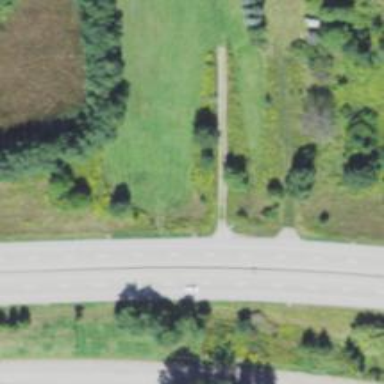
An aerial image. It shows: Asphalt trunk highway which is also expressway.